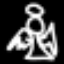
Label: angel